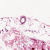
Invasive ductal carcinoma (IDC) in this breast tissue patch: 0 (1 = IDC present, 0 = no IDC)